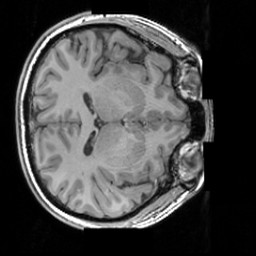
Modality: T1w
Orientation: axial
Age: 34
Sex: male
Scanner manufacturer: siemens
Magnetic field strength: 3 T
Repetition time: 1.63 s
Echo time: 0.00311 s